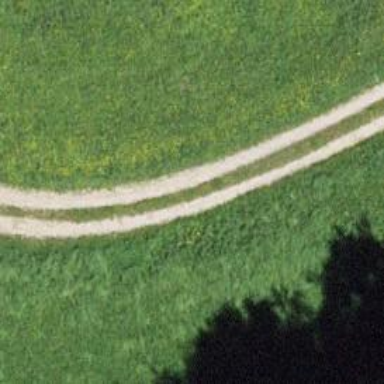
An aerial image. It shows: Dirt track road with grade3 tracktype.